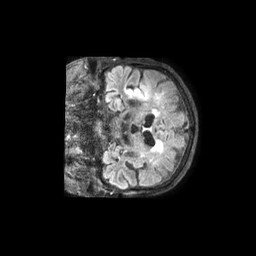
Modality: FLAIR
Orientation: coronal
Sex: female
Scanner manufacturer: philips
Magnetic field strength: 3 T
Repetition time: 4.8 s
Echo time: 0.34 s